一年级 · 算术
三人在跳绳。

（1）小奇跳了多少下？（5 分）

| 37 下 | 55 下 | 82 下 |
| :--- | :--- | :--- |
|  |  |  |
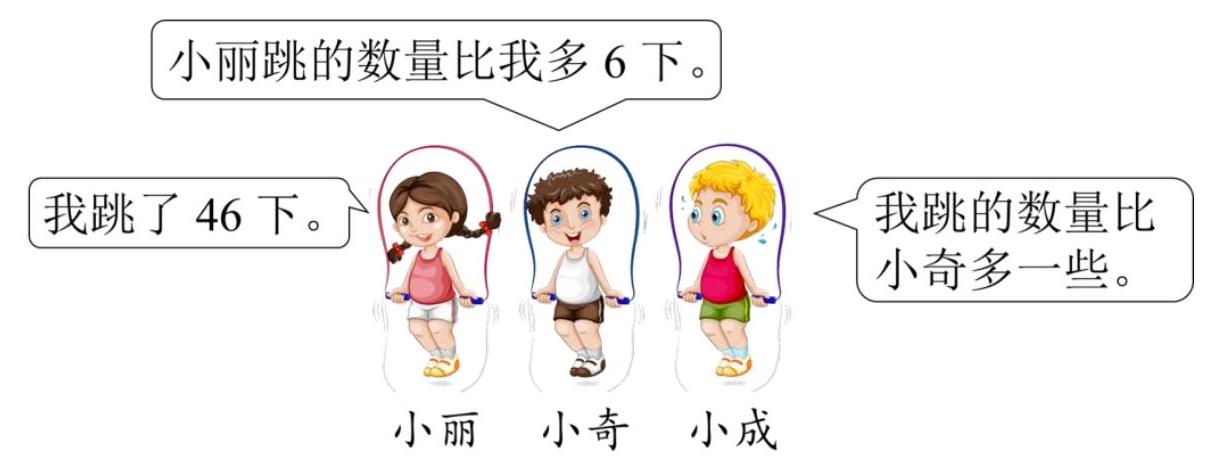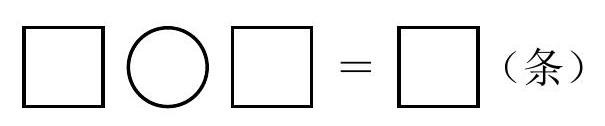
答案: 详解（1） $46-6=40$ (下) 答: 小奇跳了 40 下。

(2)

| 37 下 | 55 下 | 82 下 |
| :---: | :---: | :---: |
|  | $\triangle$ |  |